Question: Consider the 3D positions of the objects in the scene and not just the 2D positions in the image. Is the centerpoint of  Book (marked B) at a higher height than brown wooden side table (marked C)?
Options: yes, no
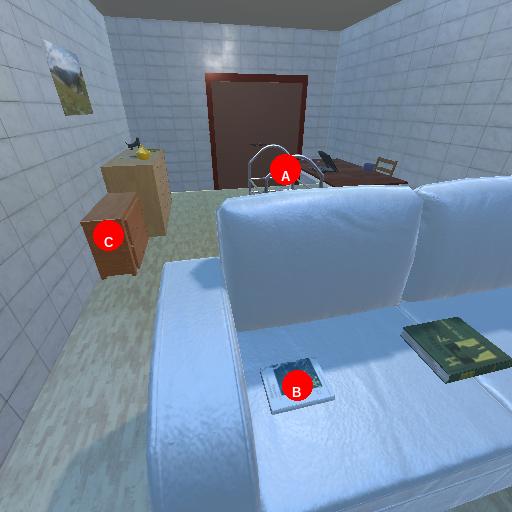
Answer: yes